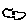
Label: cloud